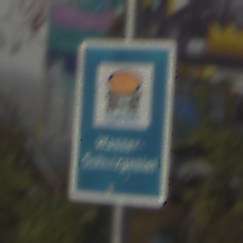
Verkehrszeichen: Wasserschutzgebiet
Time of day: MorningAfternoon
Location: Outdoor (Urban)
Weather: PartlyCloudy
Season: NotSpecified
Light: Natural